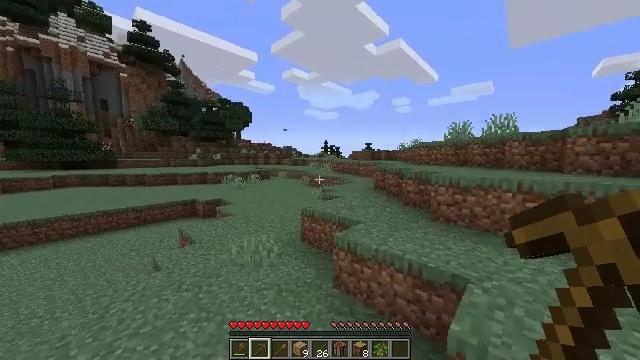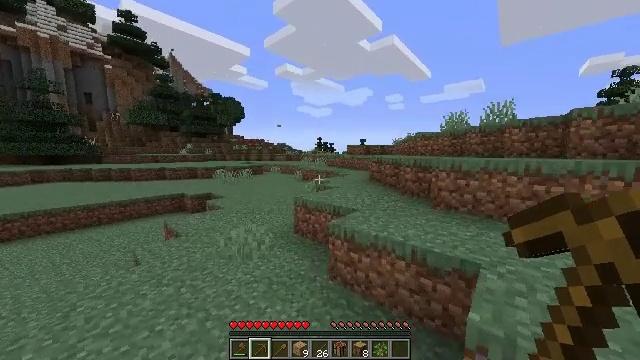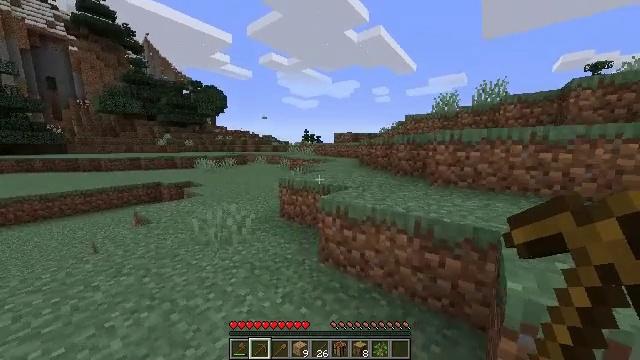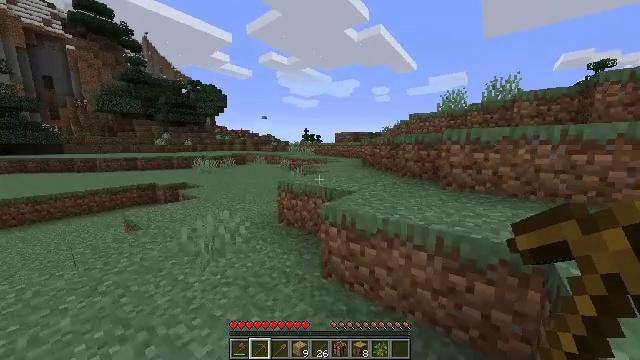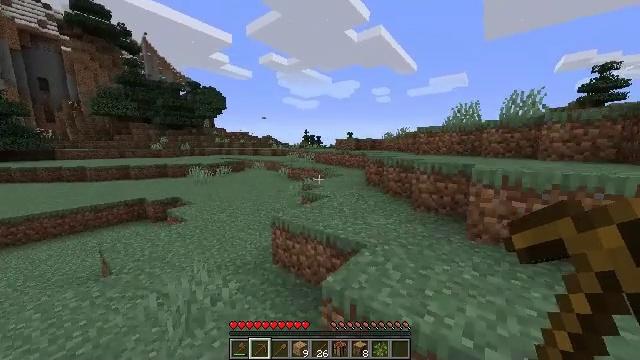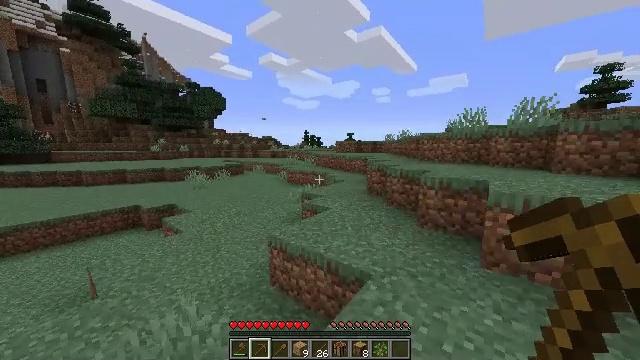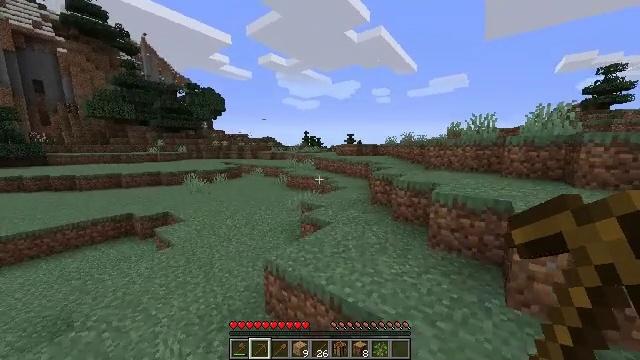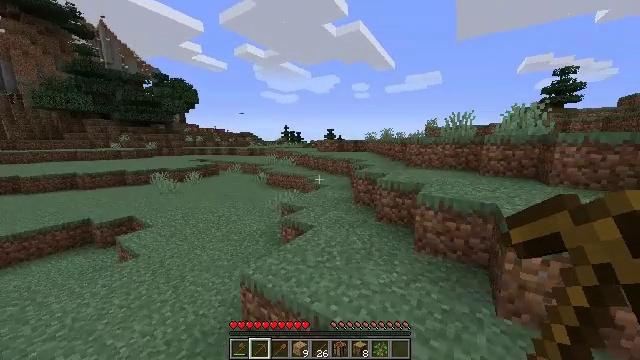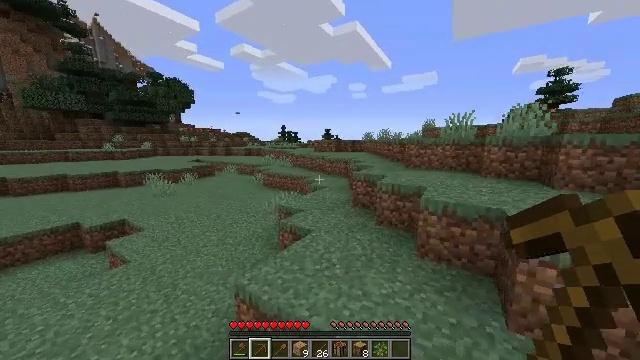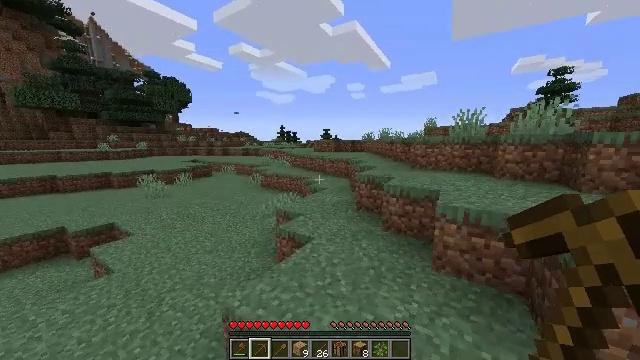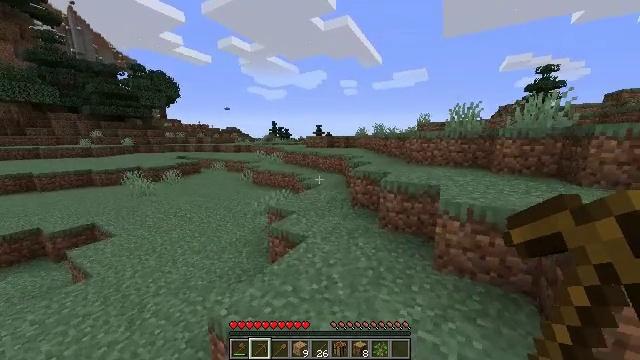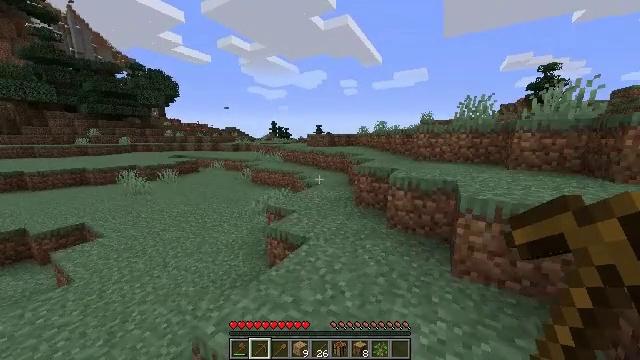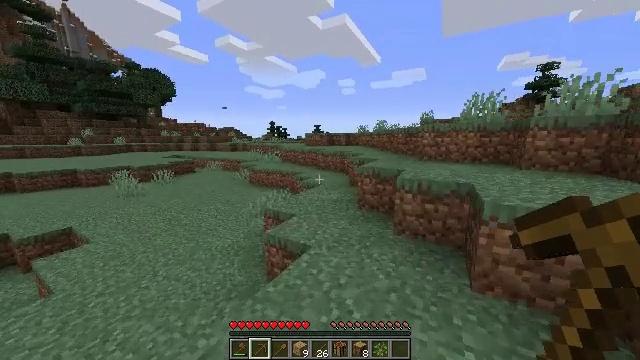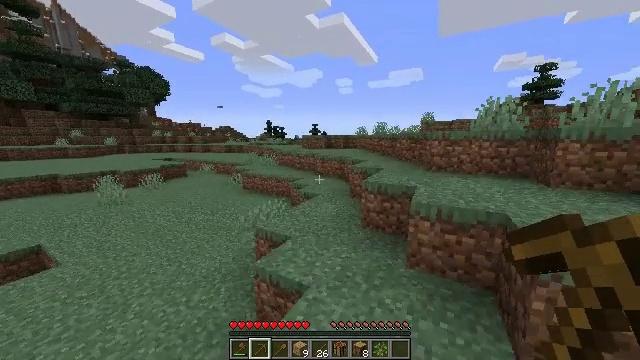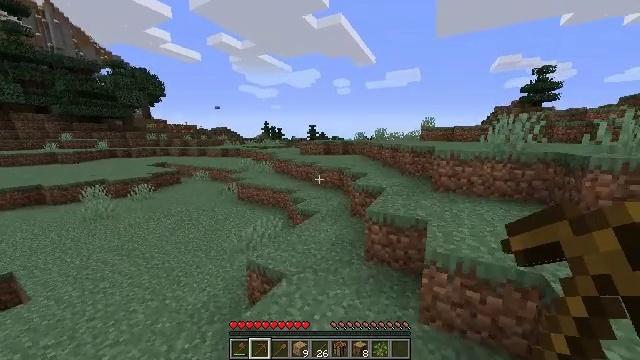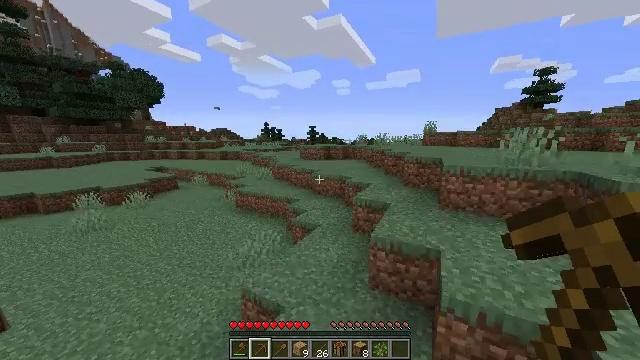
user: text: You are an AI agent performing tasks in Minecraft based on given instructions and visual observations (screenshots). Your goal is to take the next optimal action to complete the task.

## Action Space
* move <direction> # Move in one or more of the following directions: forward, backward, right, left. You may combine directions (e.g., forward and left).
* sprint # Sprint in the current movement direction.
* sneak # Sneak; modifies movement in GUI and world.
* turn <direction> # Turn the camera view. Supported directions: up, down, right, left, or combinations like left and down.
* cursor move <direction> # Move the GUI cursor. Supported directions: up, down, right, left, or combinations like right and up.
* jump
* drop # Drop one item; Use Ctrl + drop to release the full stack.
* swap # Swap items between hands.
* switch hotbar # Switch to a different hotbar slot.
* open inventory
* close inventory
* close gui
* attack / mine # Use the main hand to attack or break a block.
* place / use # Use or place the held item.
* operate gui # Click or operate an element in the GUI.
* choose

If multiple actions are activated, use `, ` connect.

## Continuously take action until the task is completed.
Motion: motion action
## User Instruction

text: Collect spruce leaves for landscaping.
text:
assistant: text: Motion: move forward, turn right, jump
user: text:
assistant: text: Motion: move forward, turn right and down, jump
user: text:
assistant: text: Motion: move forward, jump
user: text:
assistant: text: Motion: move forward, jump
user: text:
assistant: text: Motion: move forward, jump
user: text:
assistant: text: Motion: move forward, jump
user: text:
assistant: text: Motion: move forward, turn right and down, jump
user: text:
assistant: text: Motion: move forward, jump
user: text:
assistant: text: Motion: move forward, jump
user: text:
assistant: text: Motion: move forward, turn right, jump
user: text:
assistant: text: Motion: move forward, jump
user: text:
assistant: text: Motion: move forward, jump
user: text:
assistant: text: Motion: move forward, jump
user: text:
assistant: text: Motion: move forward, jump
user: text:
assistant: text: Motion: move forward, jump
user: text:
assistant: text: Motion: move forward, jump
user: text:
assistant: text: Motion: move forward, jump
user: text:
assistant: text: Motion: move forward, jump
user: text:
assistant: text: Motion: move forward, jump
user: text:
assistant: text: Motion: move forward, jump
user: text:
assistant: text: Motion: move forward, jump
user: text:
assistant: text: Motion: move forward, jump
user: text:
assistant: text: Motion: move forward, jump
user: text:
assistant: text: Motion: move forward, jump
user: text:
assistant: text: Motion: move forward, jump
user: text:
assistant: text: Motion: move forward, jump
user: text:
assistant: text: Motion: move forward, jump
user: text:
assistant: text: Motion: move forward, jump
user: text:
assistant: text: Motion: move forward, turn left, jump
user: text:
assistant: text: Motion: move forward, turn left and down, jump